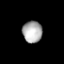
Tissue: lung
Cell type: T cells
Senescence score: 0.2379
Nuclear area (px): 415
Mean DAPI intensity: 173.058